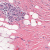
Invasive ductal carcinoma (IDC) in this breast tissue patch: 0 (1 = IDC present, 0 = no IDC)